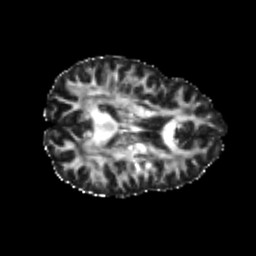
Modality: FA
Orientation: axial
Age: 22
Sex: female
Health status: healthy
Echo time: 0.074 s